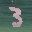
Label: 3